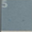
Piece: xx